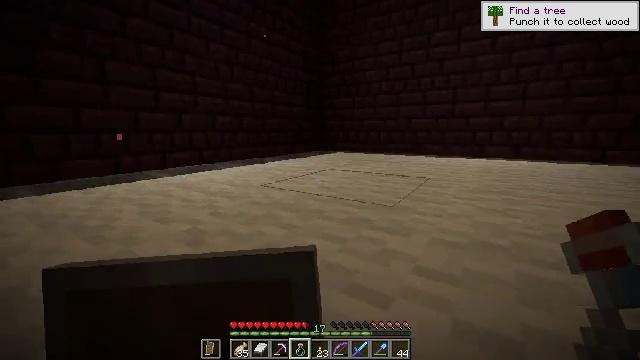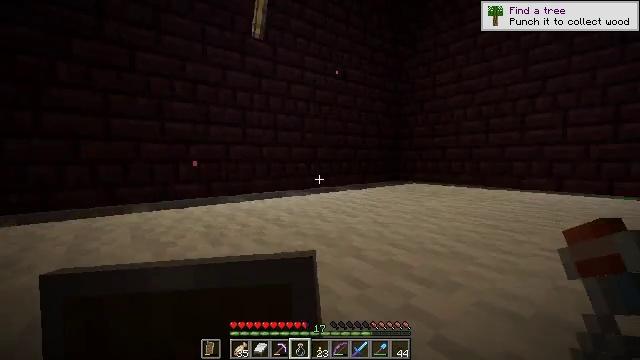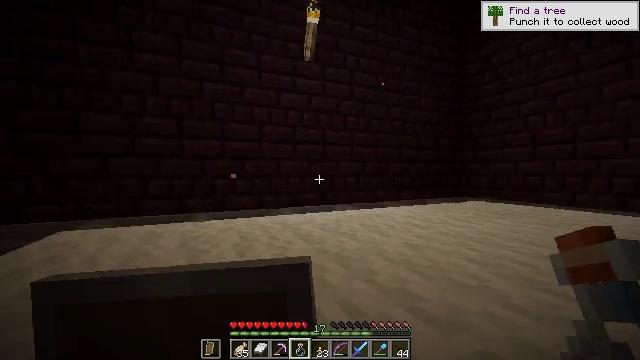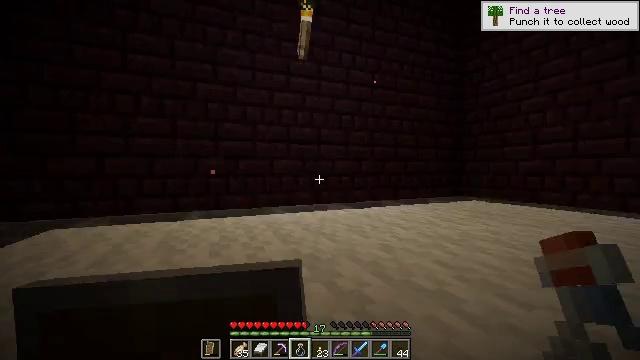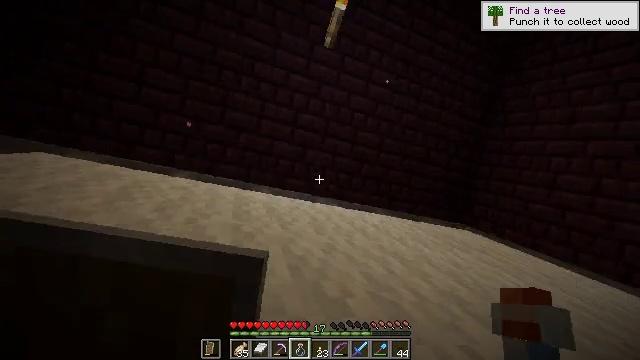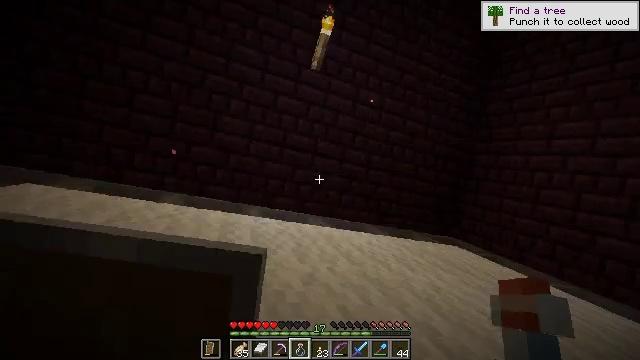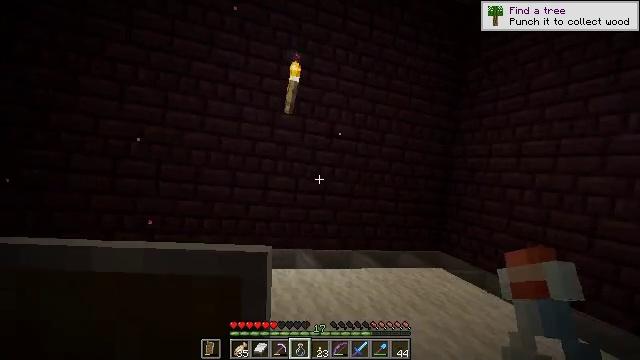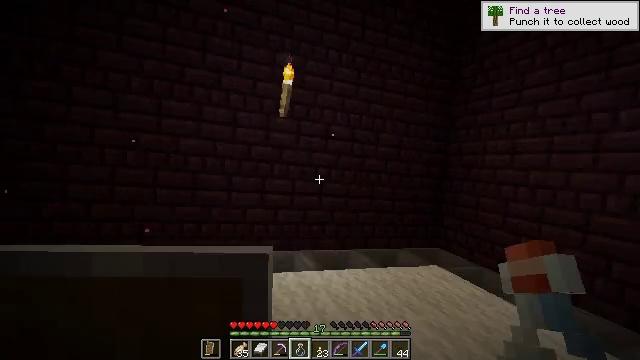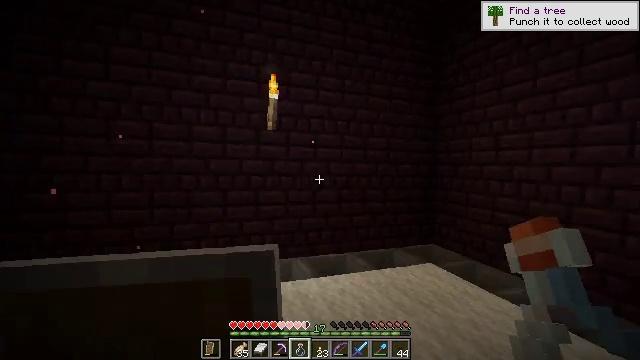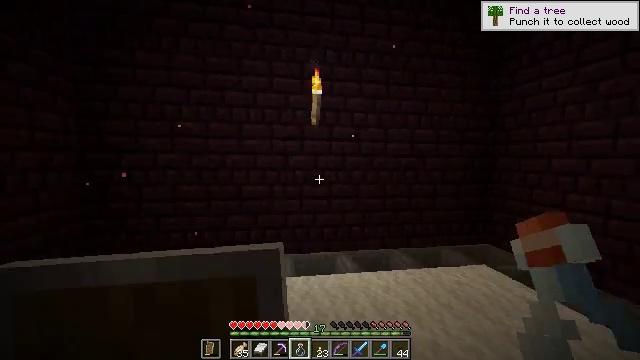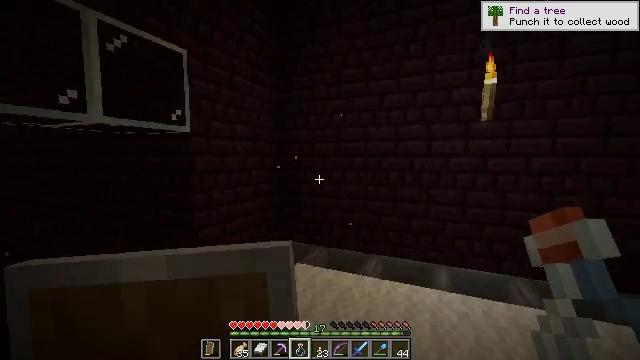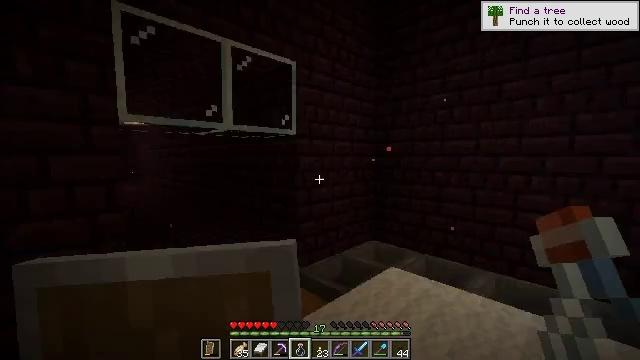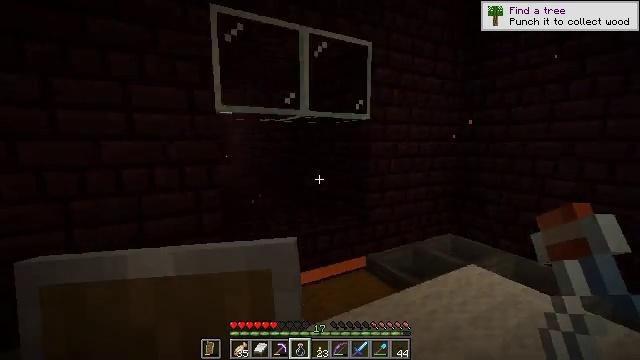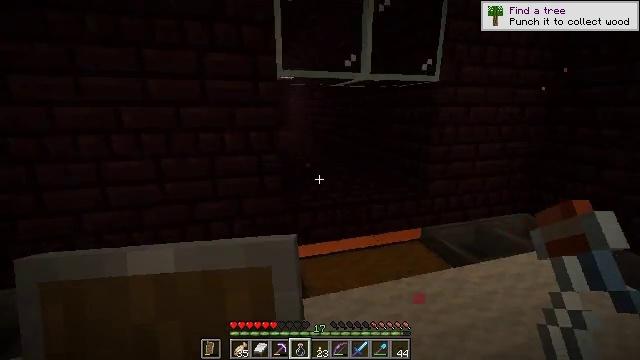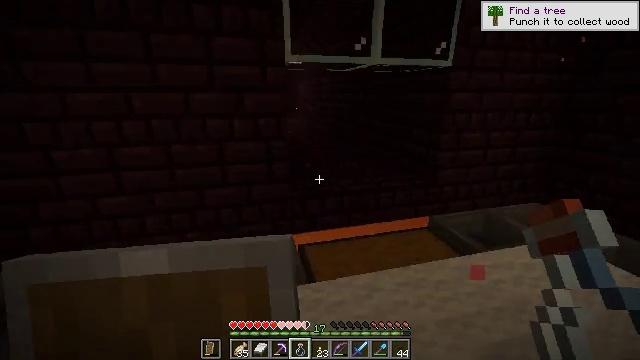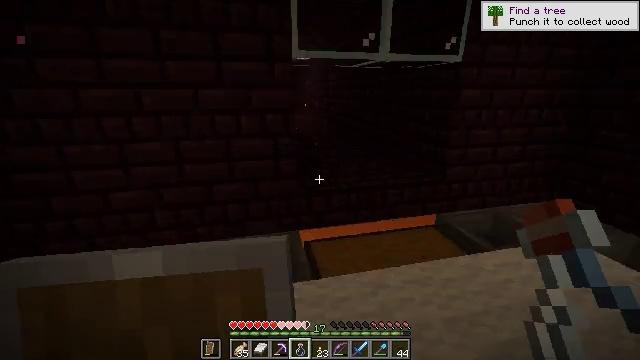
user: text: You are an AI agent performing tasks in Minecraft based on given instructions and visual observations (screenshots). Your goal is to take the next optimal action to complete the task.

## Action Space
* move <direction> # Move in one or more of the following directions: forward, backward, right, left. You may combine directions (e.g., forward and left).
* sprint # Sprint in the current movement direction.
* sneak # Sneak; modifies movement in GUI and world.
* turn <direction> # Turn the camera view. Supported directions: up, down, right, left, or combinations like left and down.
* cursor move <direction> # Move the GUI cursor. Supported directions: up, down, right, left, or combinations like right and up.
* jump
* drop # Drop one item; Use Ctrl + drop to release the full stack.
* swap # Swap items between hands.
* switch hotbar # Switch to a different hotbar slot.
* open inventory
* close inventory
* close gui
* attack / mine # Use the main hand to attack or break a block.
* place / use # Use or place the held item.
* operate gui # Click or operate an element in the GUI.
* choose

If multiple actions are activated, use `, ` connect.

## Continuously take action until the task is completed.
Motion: motion action
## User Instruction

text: Harvest nether bricks from a structure.
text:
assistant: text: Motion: turn left and up
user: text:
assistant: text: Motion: turn left and up
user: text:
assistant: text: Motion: turn left
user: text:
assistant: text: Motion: turn left and down
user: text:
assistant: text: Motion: turn up
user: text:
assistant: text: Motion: no_op
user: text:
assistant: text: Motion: turn down
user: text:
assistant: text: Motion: no_op
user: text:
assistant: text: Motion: turn left and down
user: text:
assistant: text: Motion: turn left
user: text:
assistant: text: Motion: turn left
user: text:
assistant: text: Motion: turn left and down
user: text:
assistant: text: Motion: turn left and down
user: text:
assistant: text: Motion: turn left and down
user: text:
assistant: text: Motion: turn left
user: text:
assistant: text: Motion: move forward
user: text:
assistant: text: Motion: move forward, turn left
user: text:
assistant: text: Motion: move forward, turn left and down
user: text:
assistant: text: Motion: move forward, turn right and down
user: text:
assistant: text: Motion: move forward, turn right and down
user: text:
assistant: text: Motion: move forward, turn right
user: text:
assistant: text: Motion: move forward, turn right
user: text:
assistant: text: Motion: move forward
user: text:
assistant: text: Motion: move forward
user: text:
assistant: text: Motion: move forward
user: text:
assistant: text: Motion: move forward, turn left
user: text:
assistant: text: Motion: move forward, sneak, turn left
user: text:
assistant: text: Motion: move forward, sneak, turn left
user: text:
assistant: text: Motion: move forward, sneak, turn left
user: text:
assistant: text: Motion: move forward, sneak, turn left